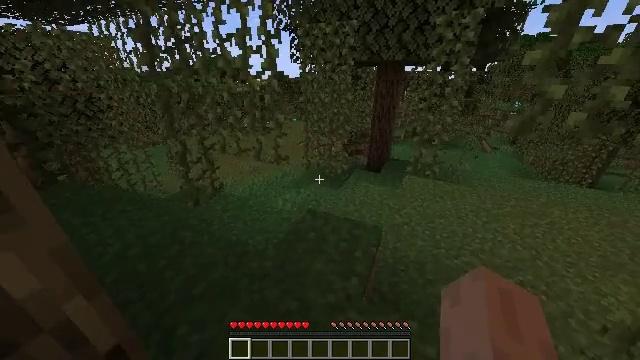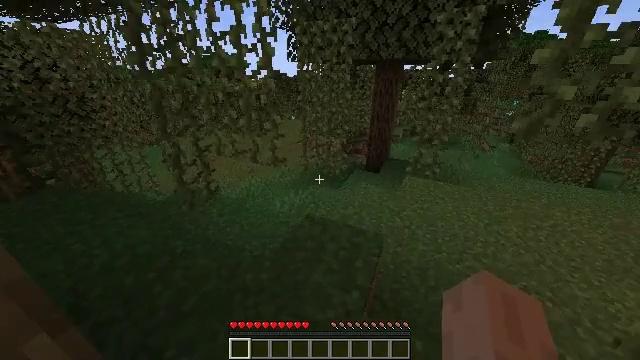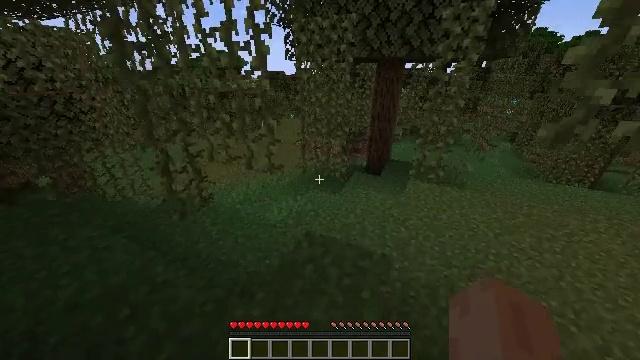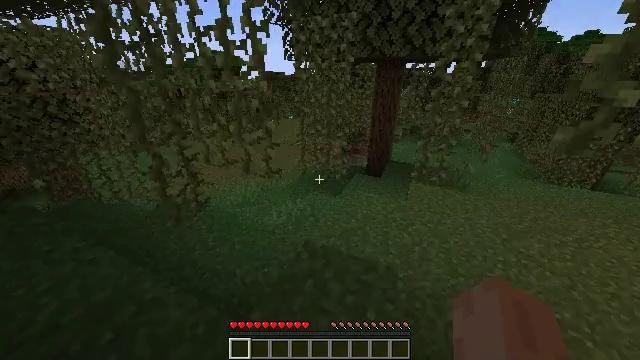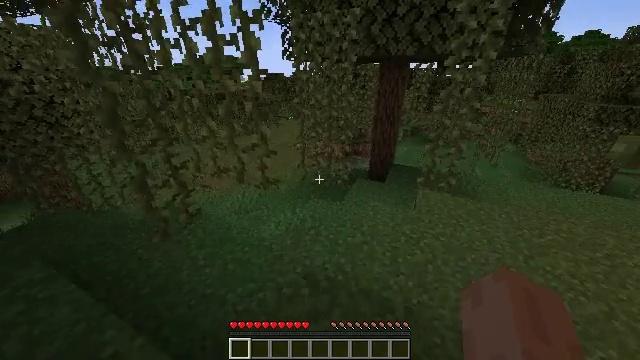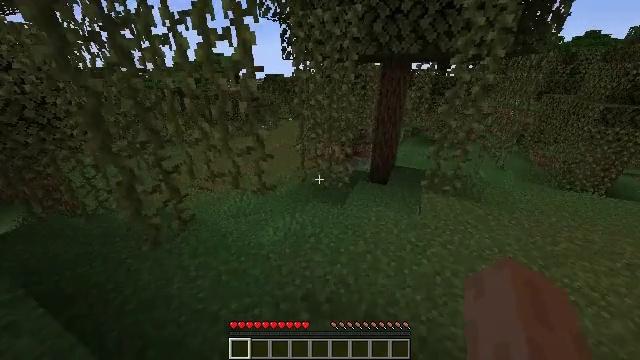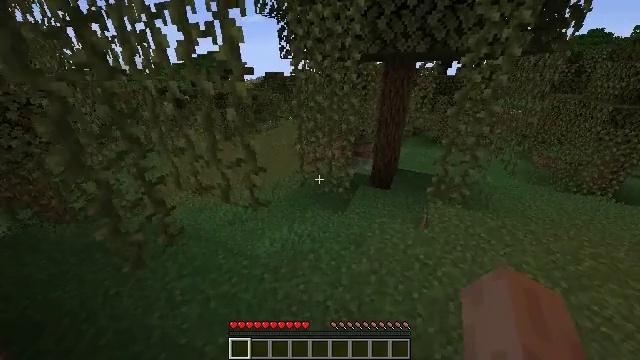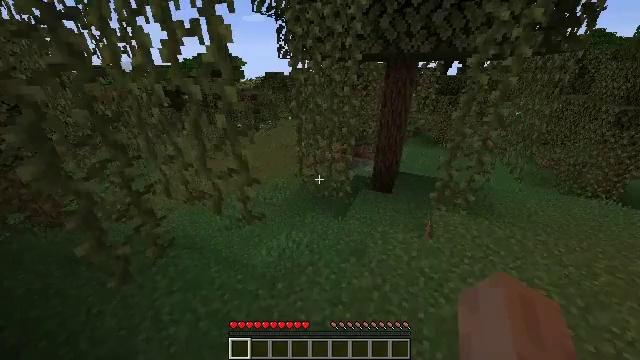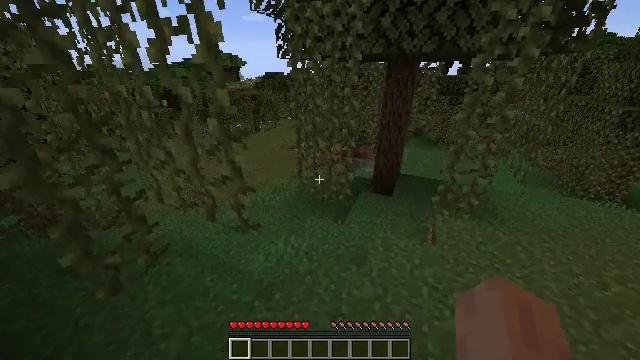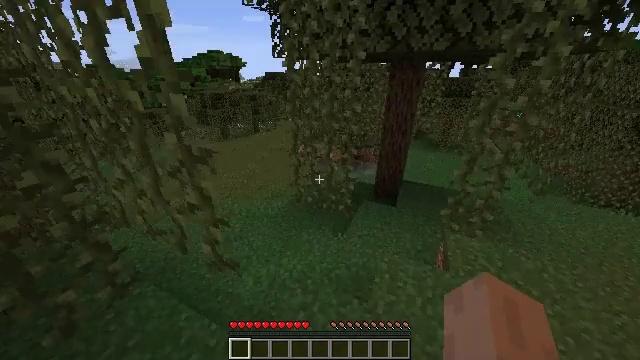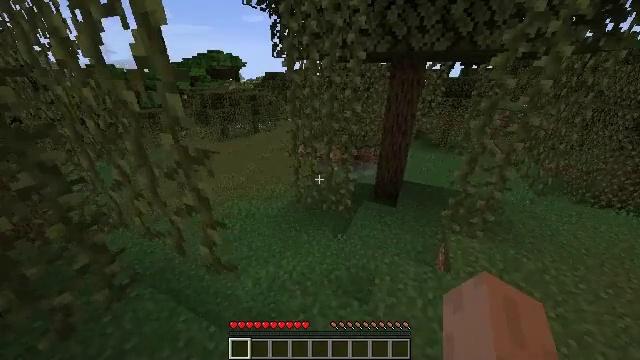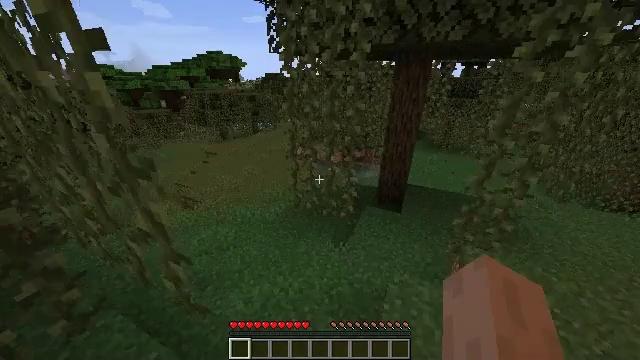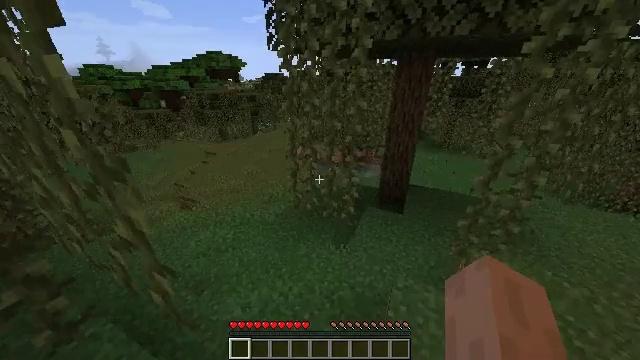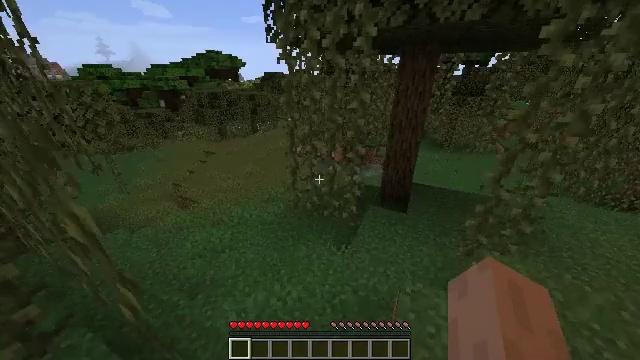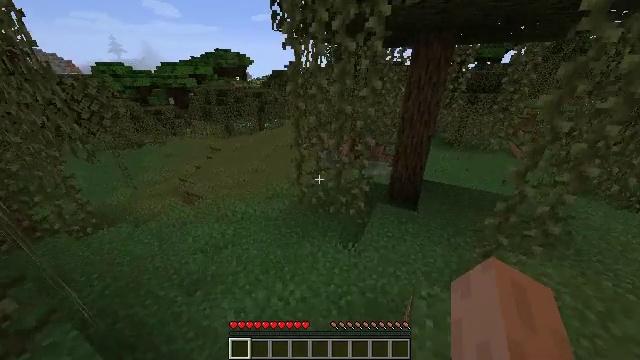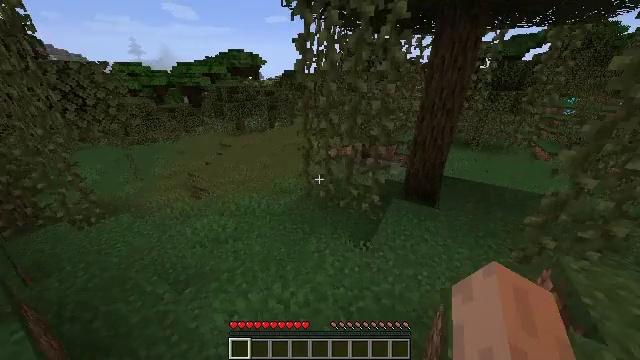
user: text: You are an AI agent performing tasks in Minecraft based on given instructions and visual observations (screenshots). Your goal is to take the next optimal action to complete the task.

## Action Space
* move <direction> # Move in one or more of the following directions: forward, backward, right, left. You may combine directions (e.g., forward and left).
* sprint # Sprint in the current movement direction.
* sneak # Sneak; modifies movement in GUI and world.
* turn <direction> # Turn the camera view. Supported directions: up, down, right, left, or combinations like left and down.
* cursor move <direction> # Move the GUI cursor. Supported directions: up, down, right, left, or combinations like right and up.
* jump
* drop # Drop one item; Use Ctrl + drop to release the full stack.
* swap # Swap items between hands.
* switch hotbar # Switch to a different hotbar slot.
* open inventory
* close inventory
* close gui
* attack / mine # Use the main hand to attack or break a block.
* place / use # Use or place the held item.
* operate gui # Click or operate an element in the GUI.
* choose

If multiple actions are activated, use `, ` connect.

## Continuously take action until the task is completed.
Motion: motion action
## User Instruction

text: Break the blue orchid to collect it.
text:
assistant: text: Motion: move forward, sprint
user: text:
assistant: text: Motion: move forward, sprint
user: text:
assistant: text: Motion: move forward, sprint
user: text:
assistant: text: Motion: move forward, sprint
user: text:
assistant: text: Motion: move forward, sprint
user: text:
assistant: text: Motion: move forward, sprint
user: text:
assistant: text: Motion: move forward, sprint
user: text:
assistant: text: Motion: move forward, sprint
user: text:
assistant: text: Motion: move forward, sprint
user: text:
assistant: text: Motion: move forward, sprint
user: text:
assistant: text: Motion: move forward, sprint
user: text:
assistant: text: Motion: move forward, sprint
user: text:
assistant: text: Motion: move forward, sprint
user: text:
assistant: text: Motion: move forward, sprint, turn left
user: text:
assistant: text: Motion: move forward, sprint, turn left
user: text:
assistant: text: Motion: move forward, sprint, turn left and up
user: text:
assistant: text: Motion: move forward, sprint, turn left and up
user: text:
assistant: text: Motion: move forward, sprint, turn right
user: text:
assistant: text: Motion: move forward, sprint
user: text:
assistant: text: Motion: move forward, sprint
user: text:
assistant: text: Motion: move forward, sprint
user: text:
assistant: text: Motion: move forward, sprint
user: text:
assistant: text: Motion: move forward, sprint
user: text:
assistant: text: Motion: move forward, sprint
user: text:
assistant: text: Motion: move forward, sprint, turn left
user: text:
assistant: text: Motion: move forward, sprint
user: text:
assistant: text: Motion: move forward, sprint
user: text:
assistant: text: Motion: move forward, sprint
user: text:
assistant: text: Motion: move forward, sprint
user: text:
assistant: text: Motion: move forward, sprint, turn left